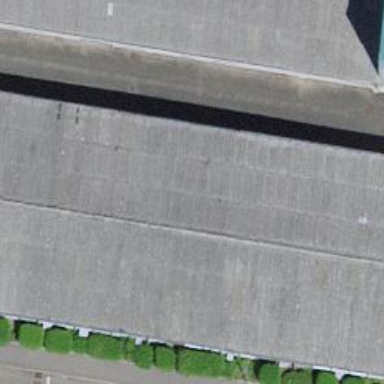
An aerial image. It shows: Industrial building.